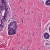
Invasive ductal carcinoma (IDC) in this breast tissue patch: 0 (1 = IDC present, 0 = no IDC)